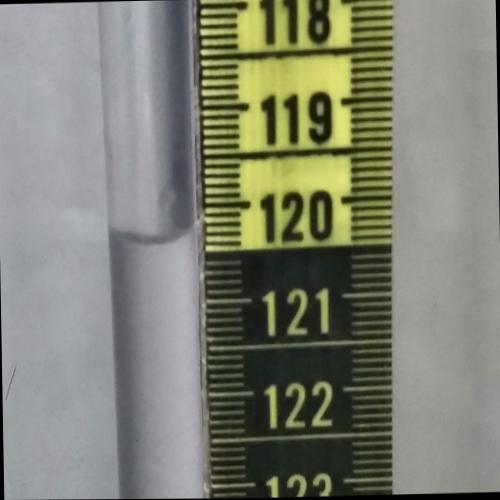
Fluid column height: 120.3 cm